Aerial crown-view tile of a tropical tree (Barro Colorado Island, Panama), acquired 20240716:
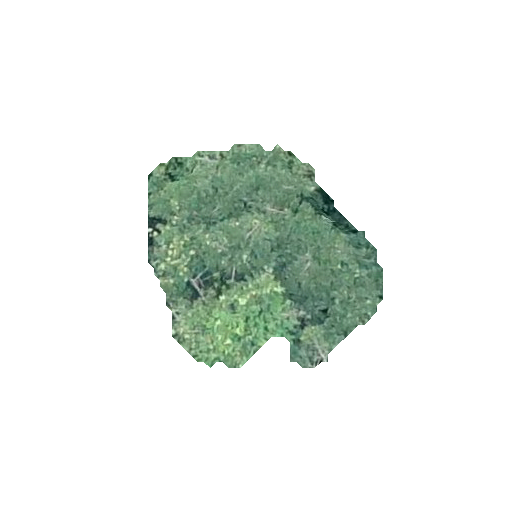
Species: Virola surinamensis
GBIF accepted scientific name: Virola surinamensis
Crown area: 61.208 m²